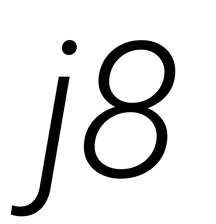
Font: Roboto-Italic_Light_Italic